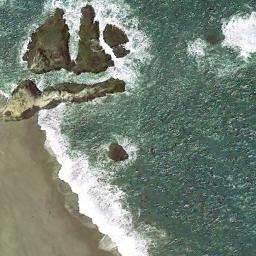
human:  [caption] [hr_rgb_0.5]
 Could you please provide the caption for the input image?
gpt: The beach is soundless .

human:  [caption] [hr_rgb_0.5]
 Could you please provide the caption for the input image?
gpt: White waves on dark green sea surrounded by dark gray reefs .

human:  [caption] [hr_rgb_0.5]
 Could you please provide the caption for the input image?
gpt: The waves of the dark green seawater wash the rocks .

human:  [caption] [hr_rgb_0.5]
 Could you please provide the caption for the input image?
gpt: The brown sandbeach has some marine stacks .

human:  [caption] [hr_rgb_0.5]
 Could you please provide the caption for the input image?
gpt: There are islands near the beach .